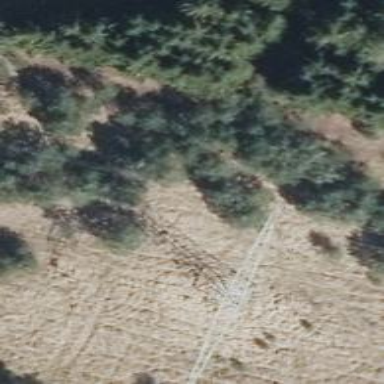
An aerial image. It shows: Power line is depicted.